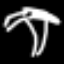
Label: palm tree